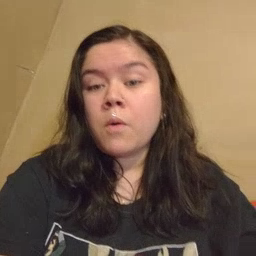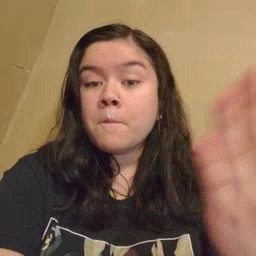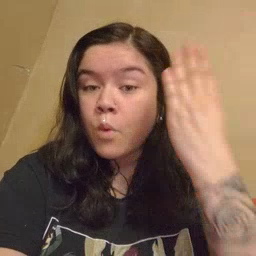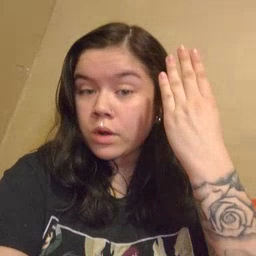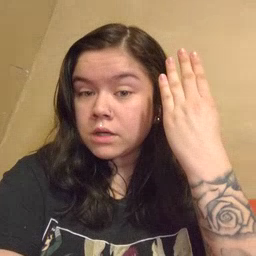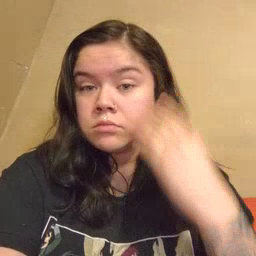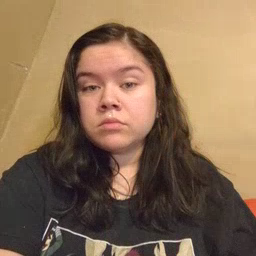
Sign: morning